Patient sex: M
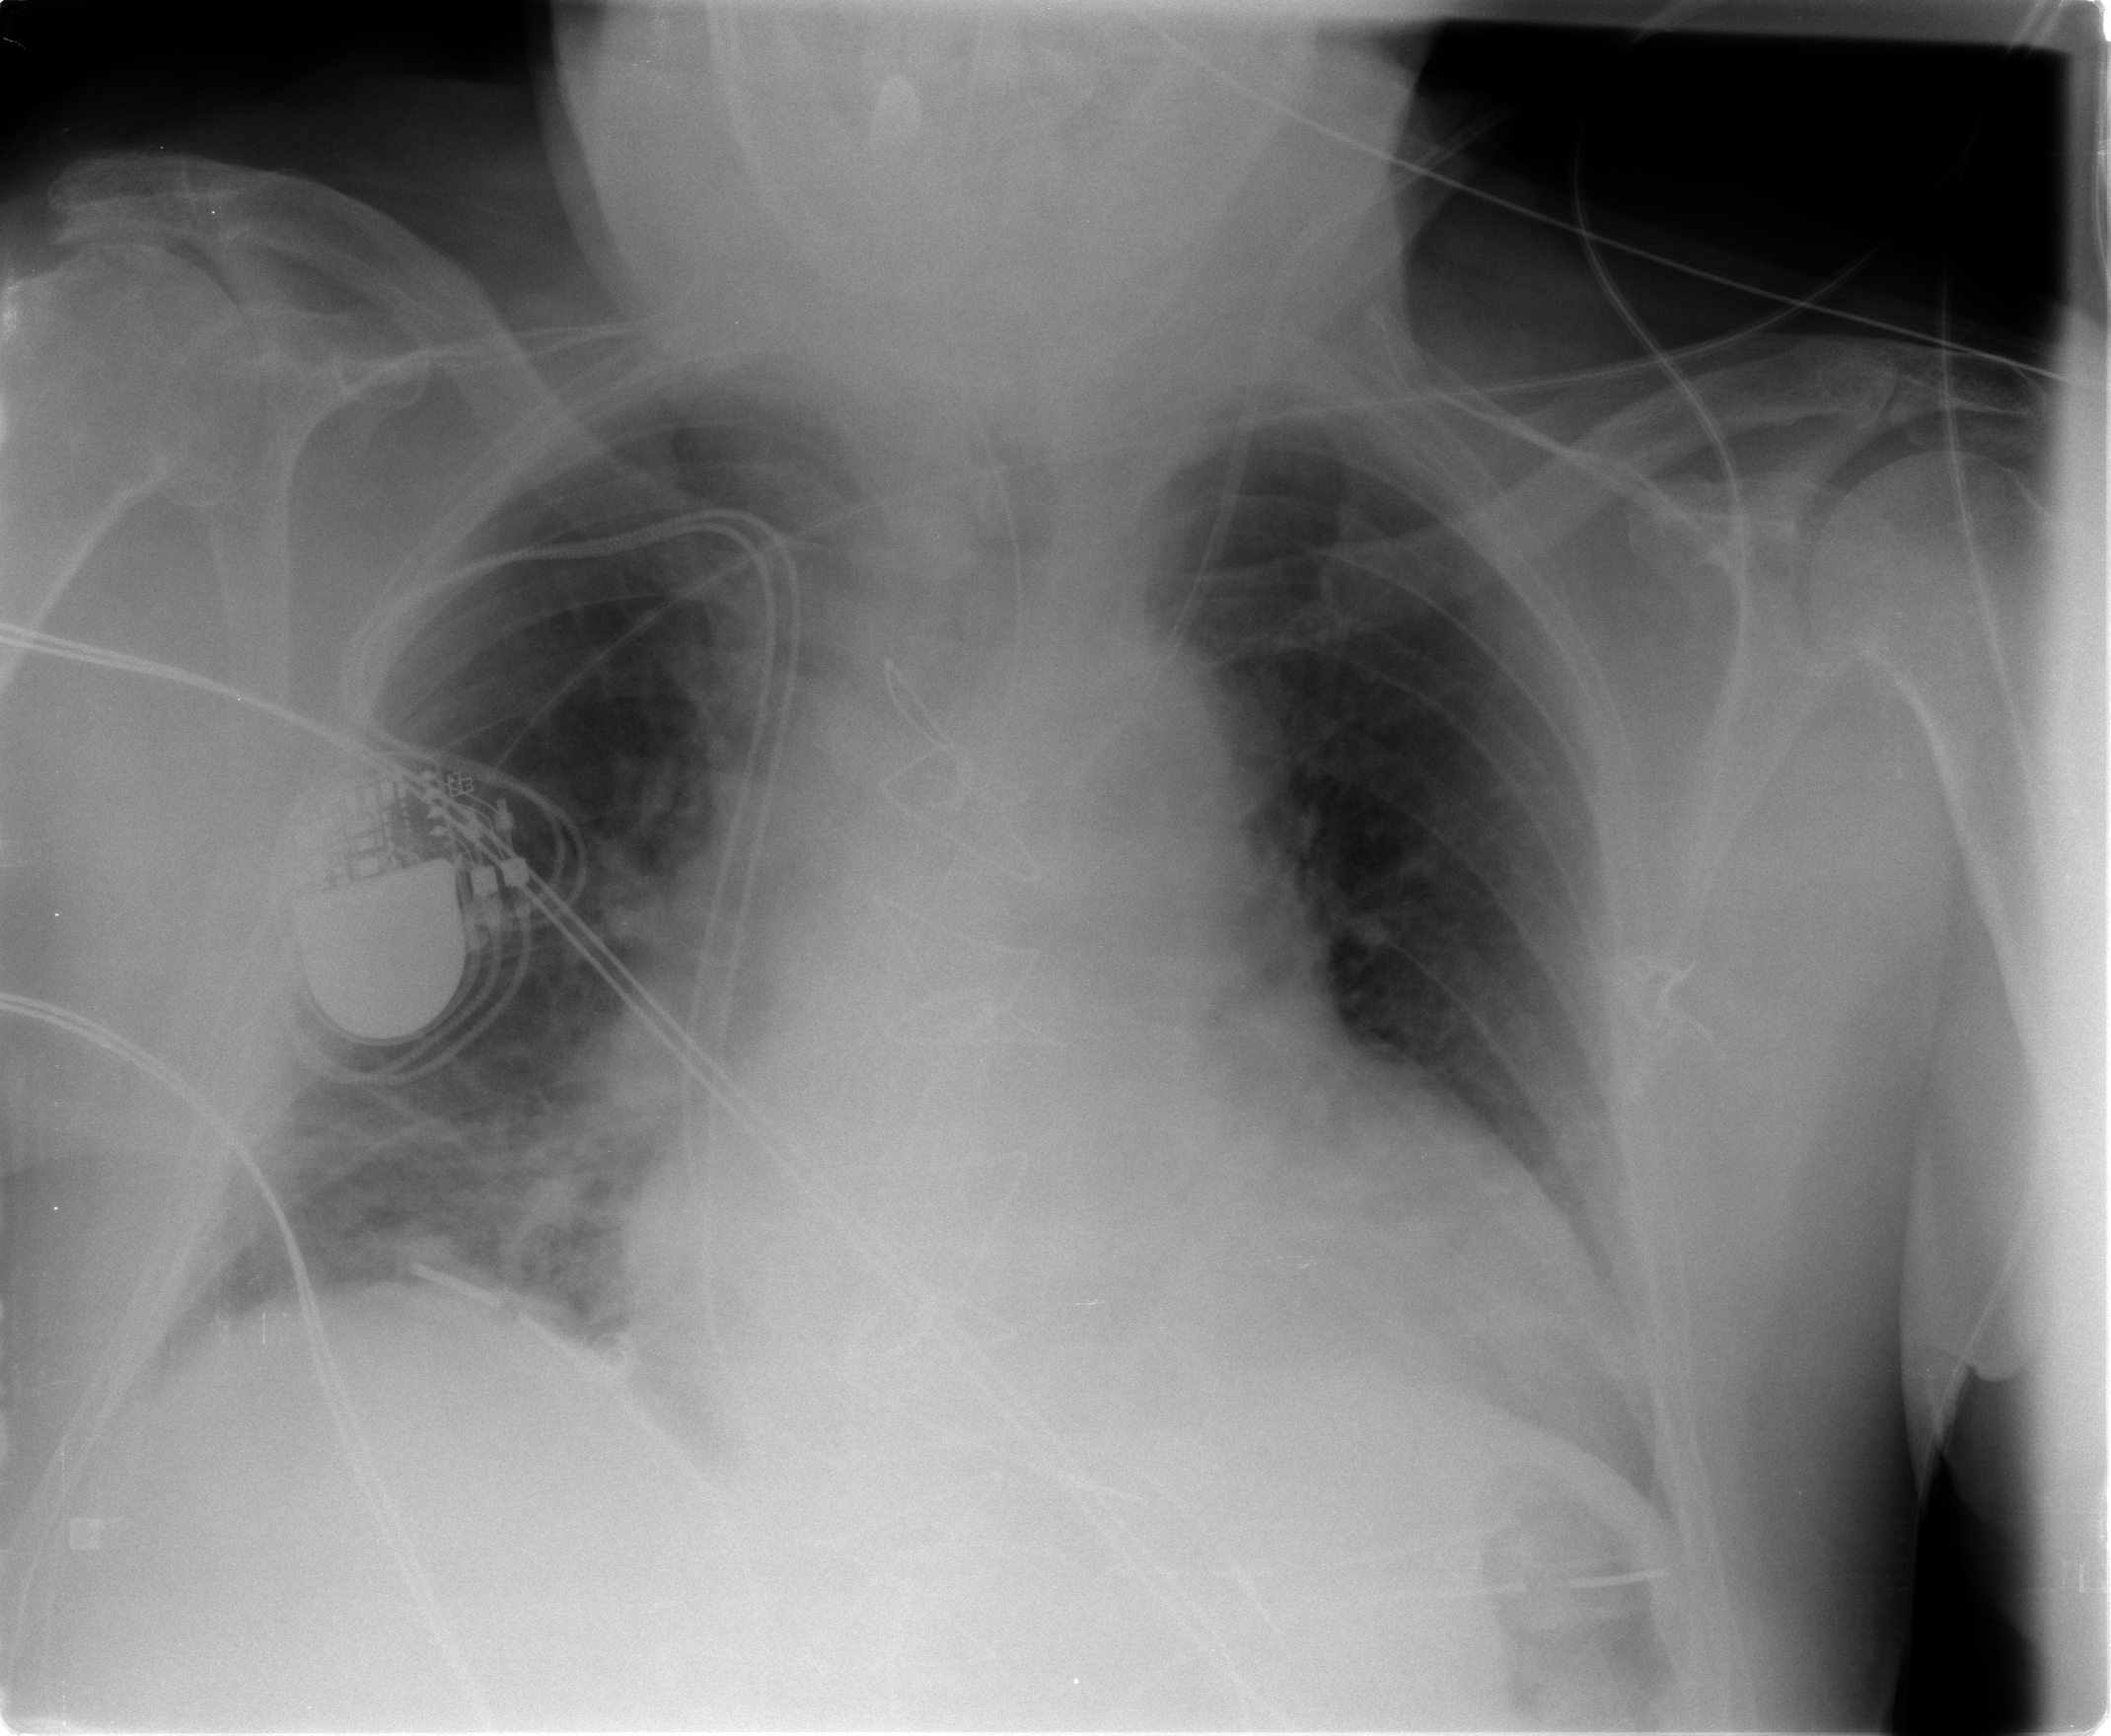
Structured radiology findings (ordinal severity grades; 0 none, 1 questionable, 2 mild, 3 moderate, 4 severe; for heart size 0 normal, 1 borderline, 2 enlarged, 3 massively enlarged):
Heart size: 1
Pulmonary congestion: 1
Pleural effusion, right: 0
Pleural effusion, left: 0
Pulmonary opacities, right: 2
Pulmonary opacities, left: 0
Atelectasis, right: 1
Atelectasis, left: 0